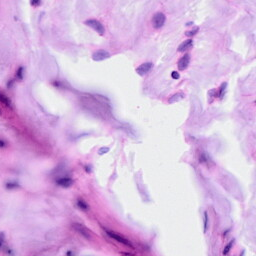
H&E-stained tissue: Ovarian